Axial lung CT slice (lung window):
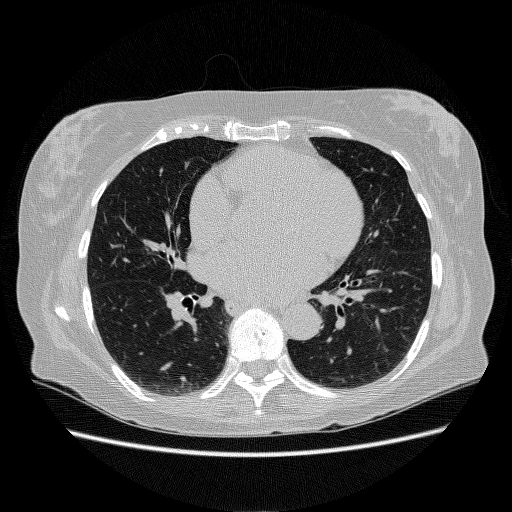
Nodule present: no